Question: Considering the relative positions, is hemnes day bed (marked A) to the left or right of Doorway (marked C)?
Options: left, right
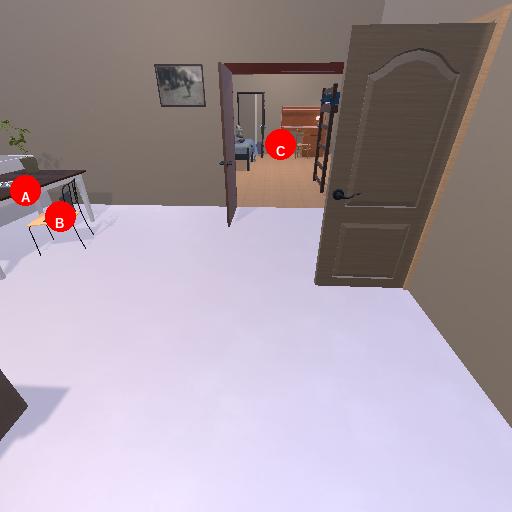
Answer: left